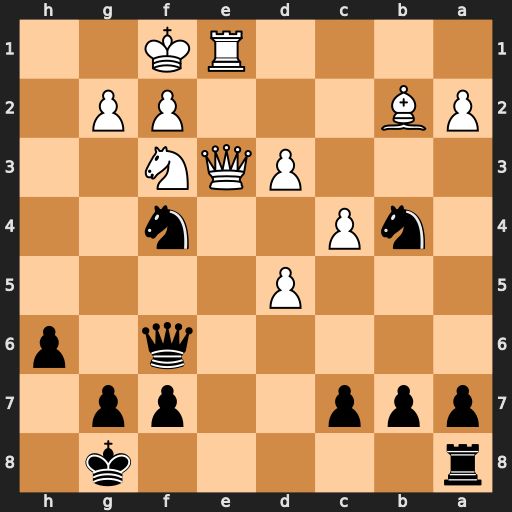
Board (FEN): r5k1/ppp2pp1/5q1p/3P4/1nP2n2/3PQN2/PB3PP1/4RK2
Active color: b
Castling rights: -
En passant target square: -
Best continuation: Qxb2 Qxf4 Nxd3 Qd4 Qxd4